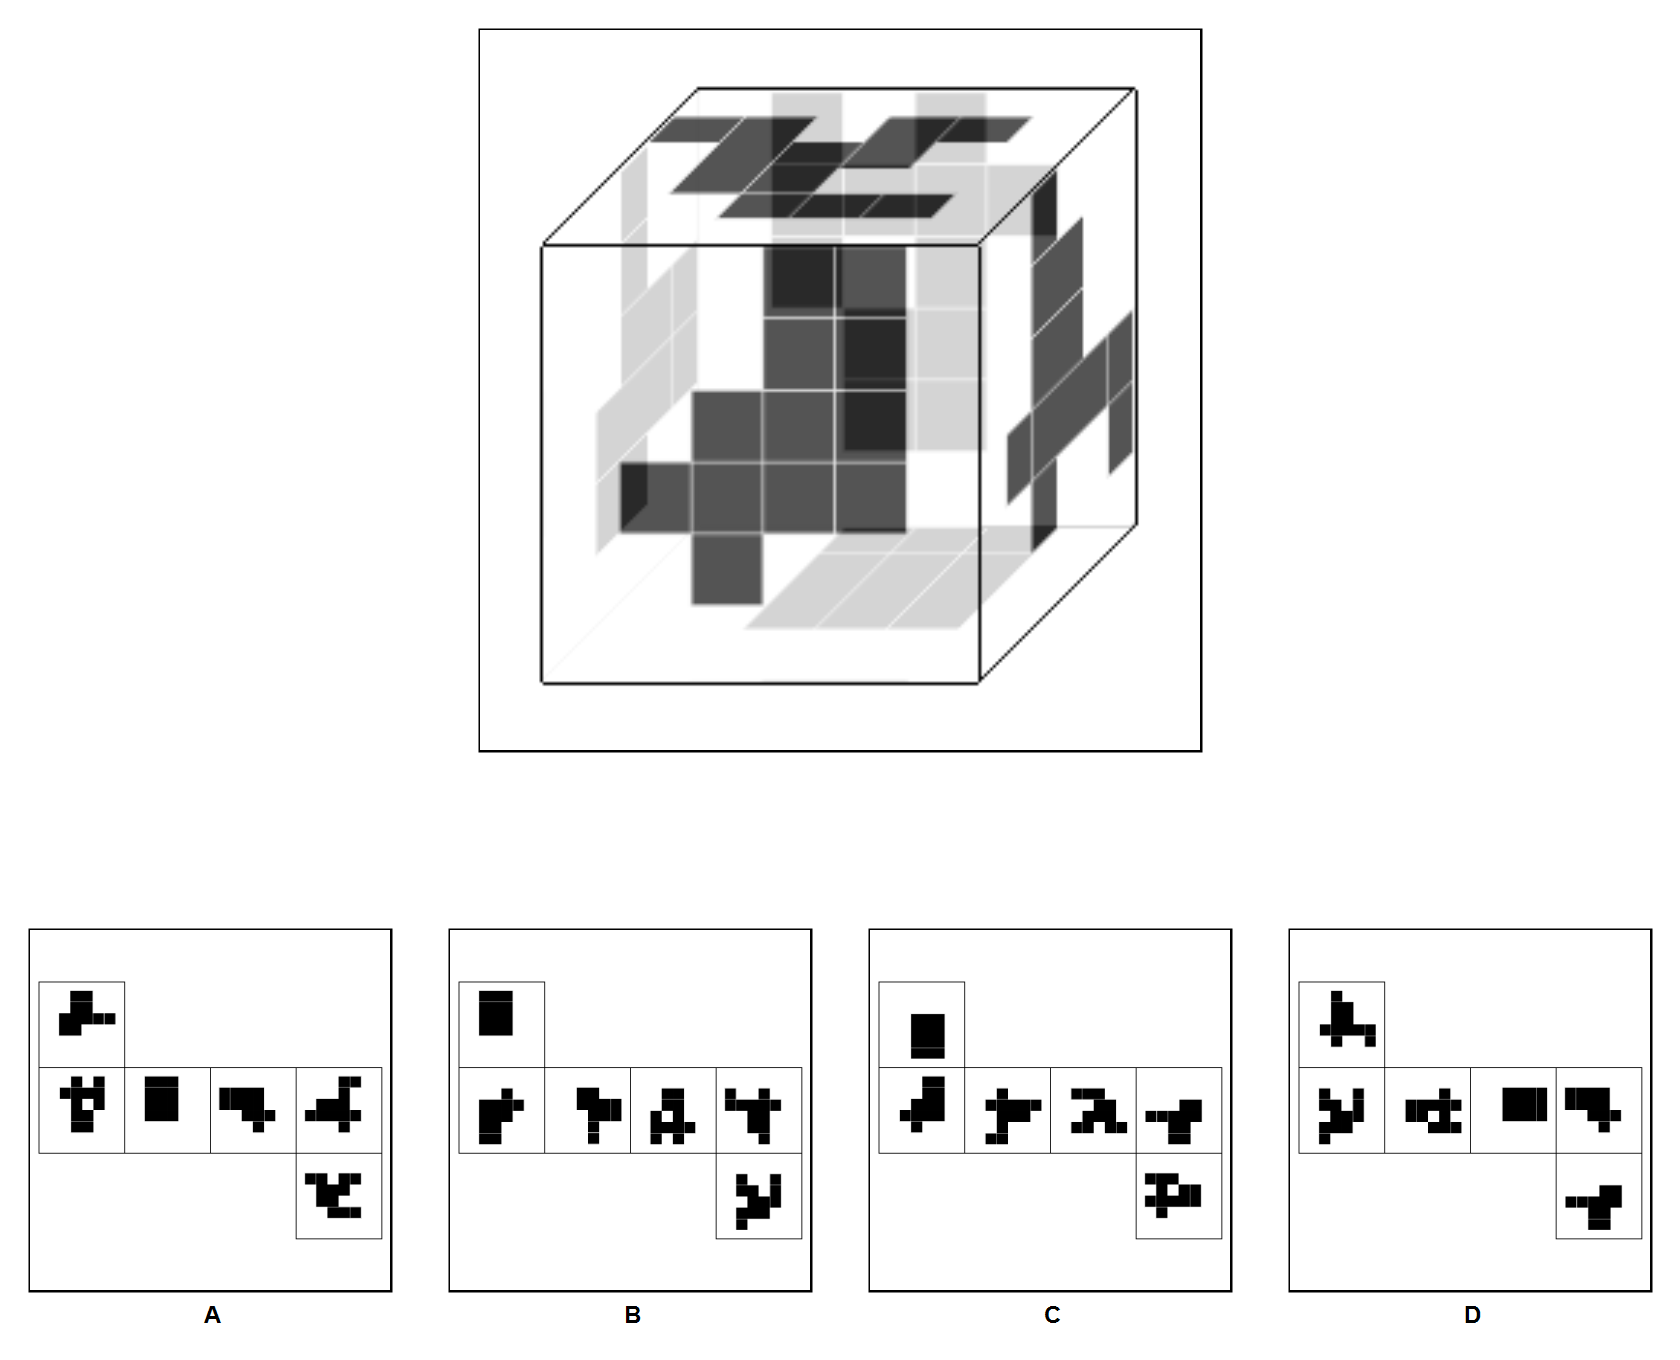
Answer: B